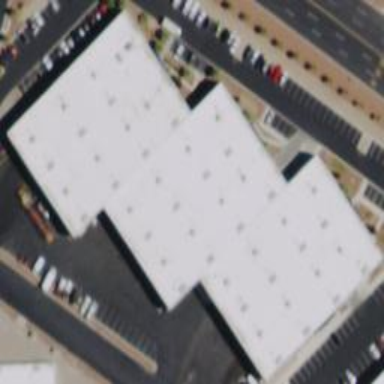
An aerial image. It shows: Warehouse building.